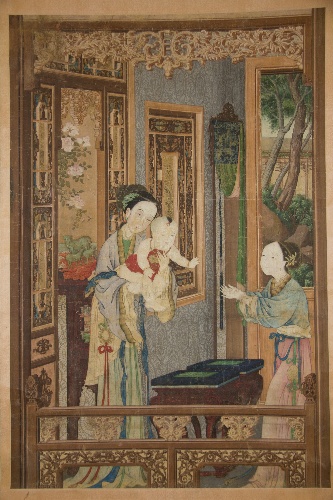
Artist: Unidentified artist
Date: late 18th–early 19th century
Object type: Hanging scroll
Classification: Paintings
Medium: Hanging scroll; ink and color on silk
Culture: China
Period: Qing dynasty (1644–1911)
Dimensions: Image: 71 1/4 × 47 1/2 in. (181 × 120.7 cm)
Overall with mounting: 92 3/8 × 50 3/8 in. (234.6 × 128 cm)
Overall with knobs: 92 3/8 × 54 3/8 in. (234.6 × 138.1 cm)
Department: Asian Art
Credit line: Gift of Mathias Komor, 1944
Accession year: 1944
Repository: Metropolitan Museum of Art, New York, NY
Tags: Interiors|Infants|Women